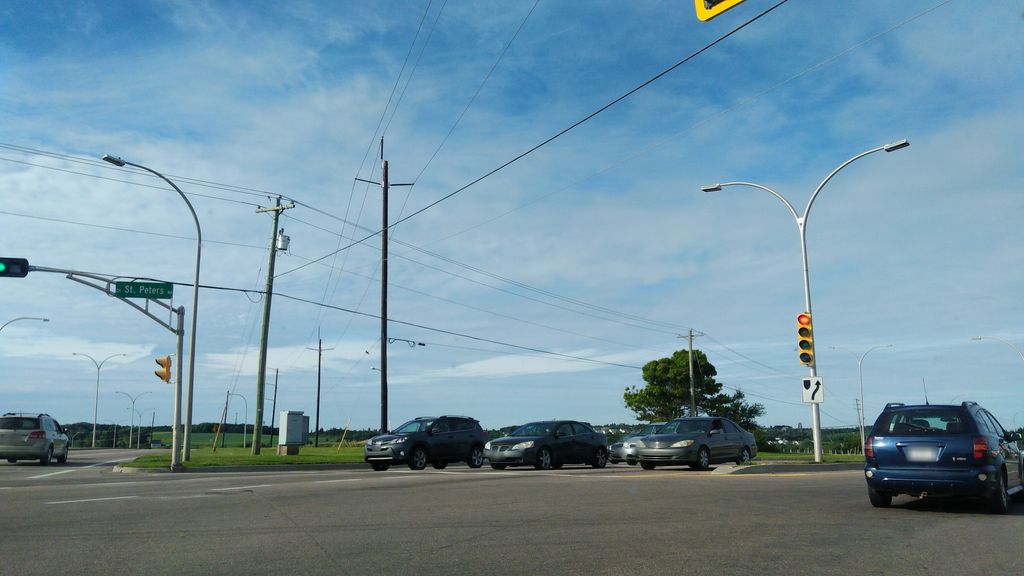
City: charlottetown